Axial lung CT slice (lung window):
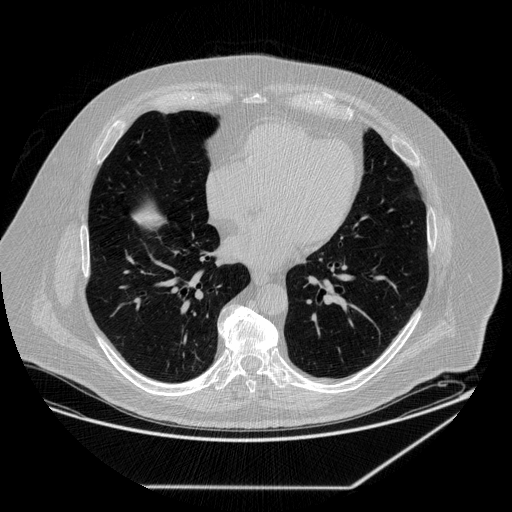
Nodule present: no